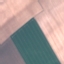
Land use / land cover class: AnnualCrop